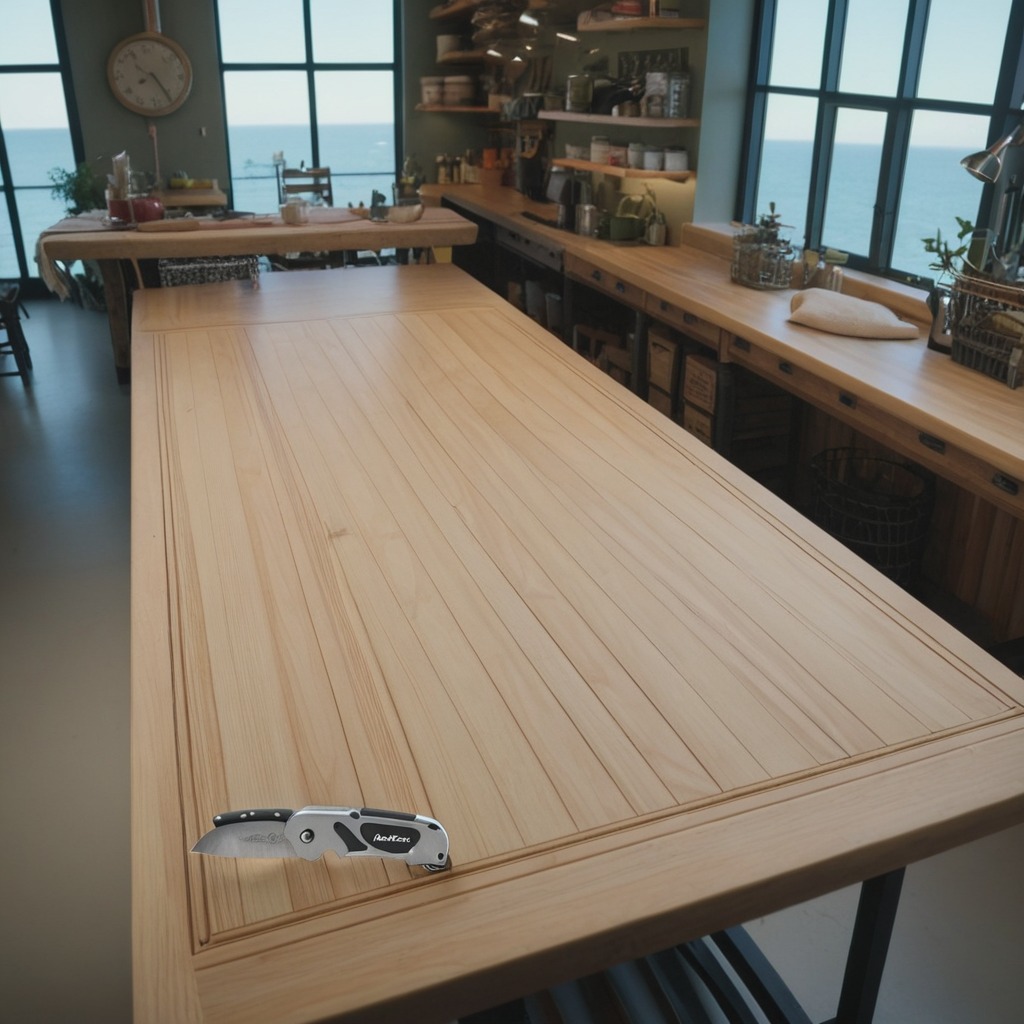
A utility knife is lying on the workbench inside a coastal fishing gear workshop.